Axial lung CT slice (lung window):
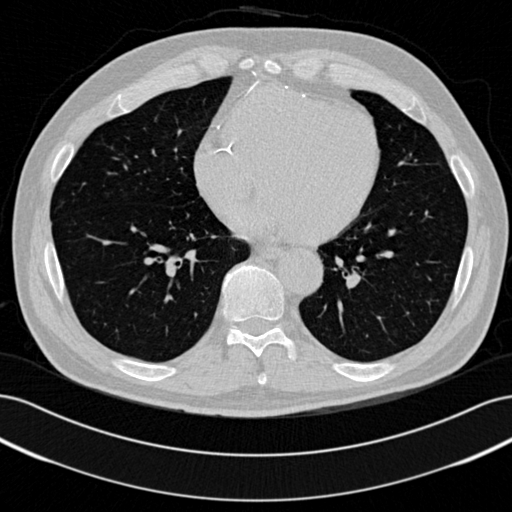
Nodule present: no